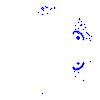
Particle: kaon